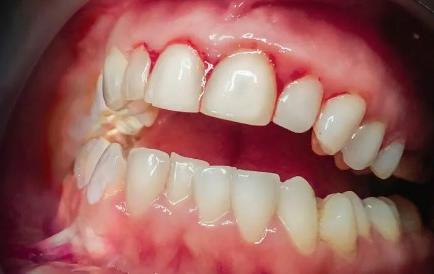
Condition: Gingivitis